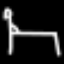
Label: bed